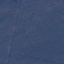
Label: Forest